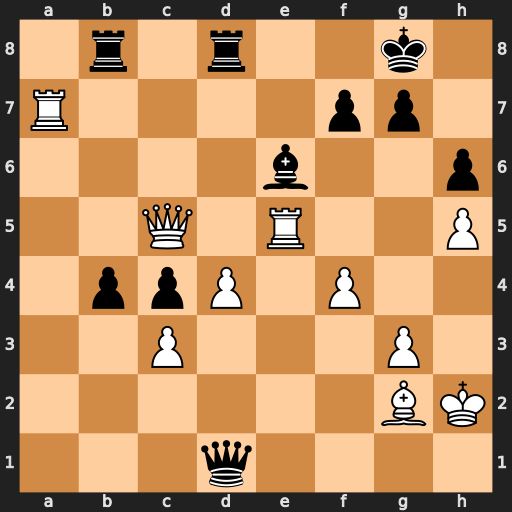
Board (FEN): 1r1r2k1/R4pp1/4b2p/2Q1R2P/1ppP1P2/2P3P1/6BK/3q4
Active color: w
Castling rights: -
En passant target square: -
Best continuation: Rxe6 fxe6 Qe5